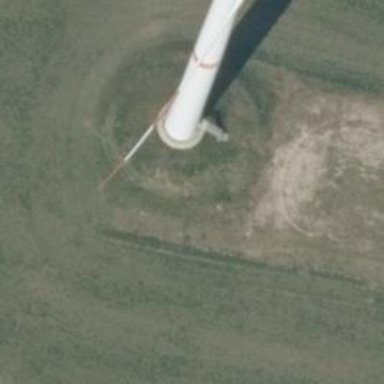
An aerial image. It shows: Wind power generator with wind turbines.